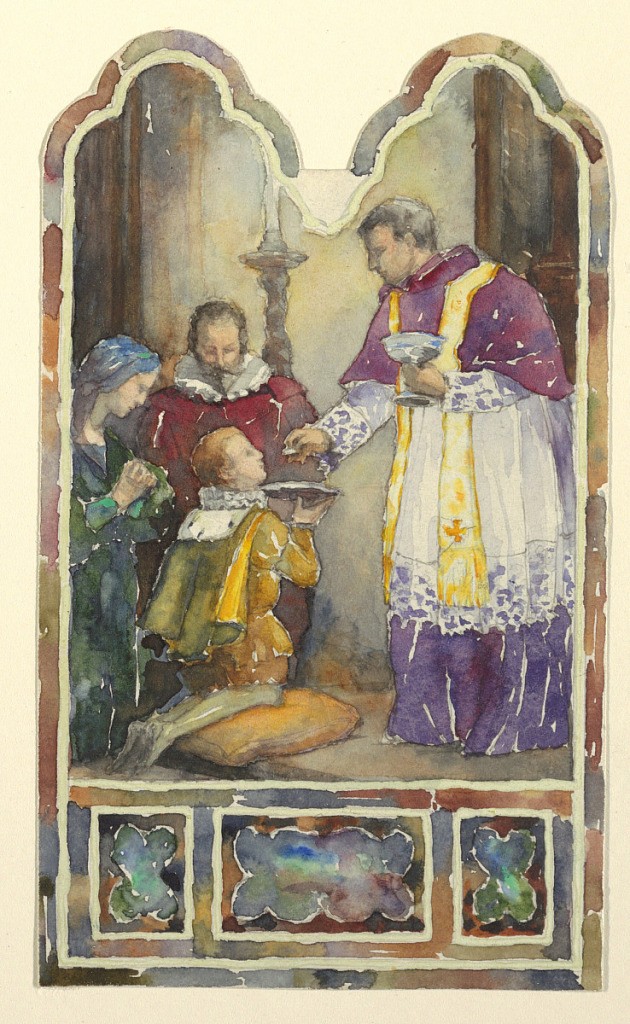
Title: Stained glass window: First communion
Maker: John C. Wolf
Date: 1890–1900
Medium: Brush and watercolor on heavy paper
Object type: Drawing
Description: Three figures taking communion with a priest standing at right.